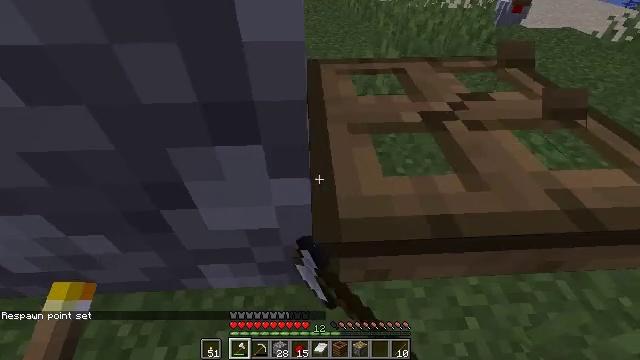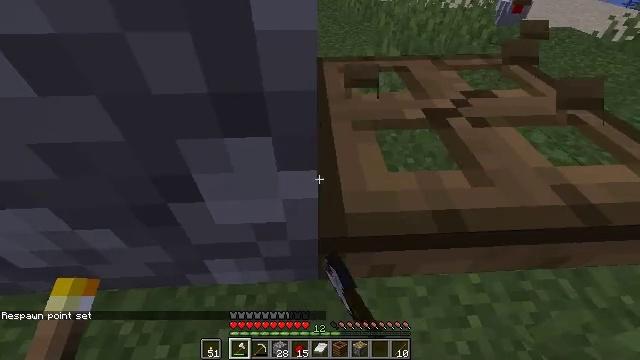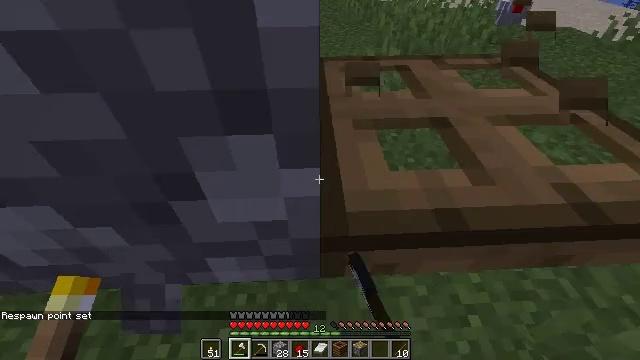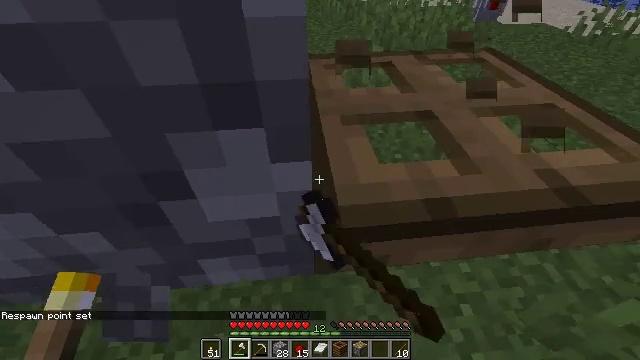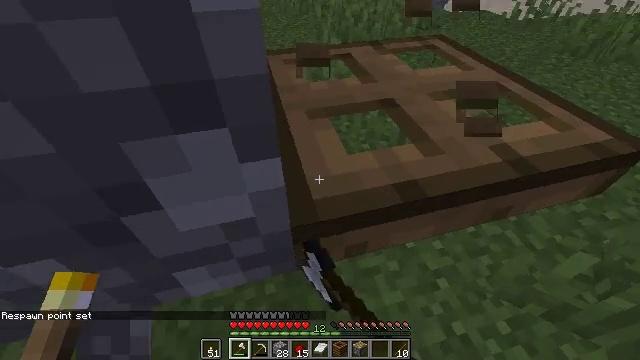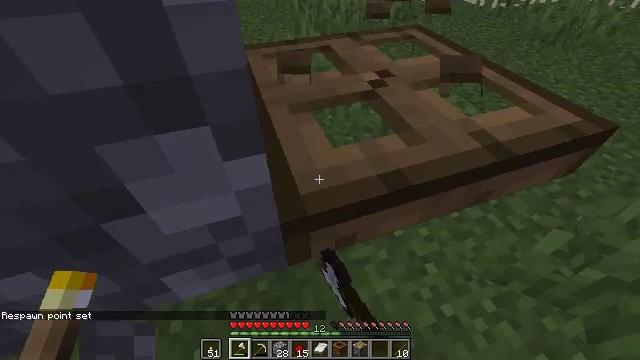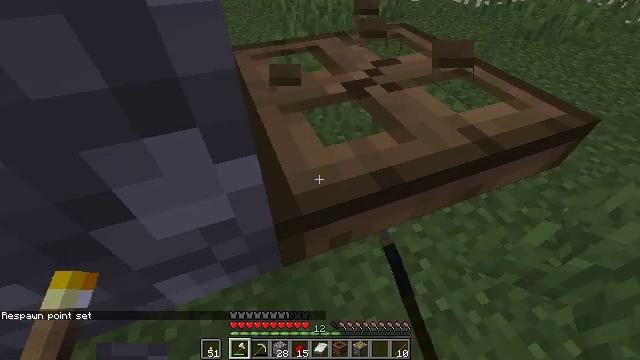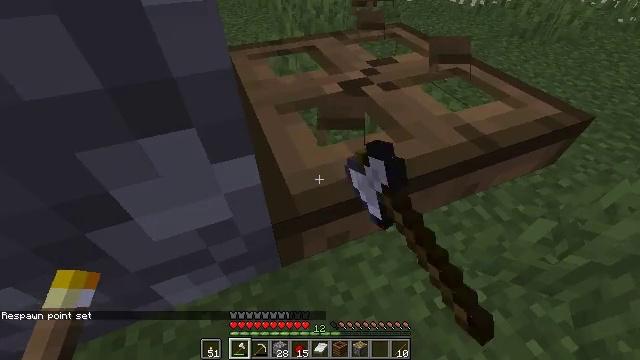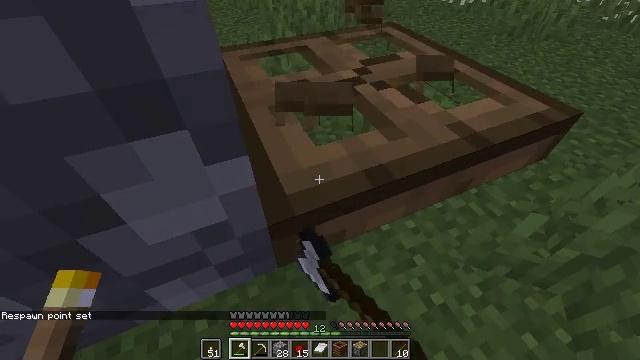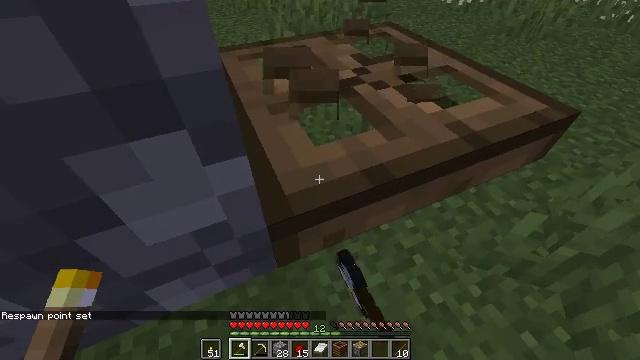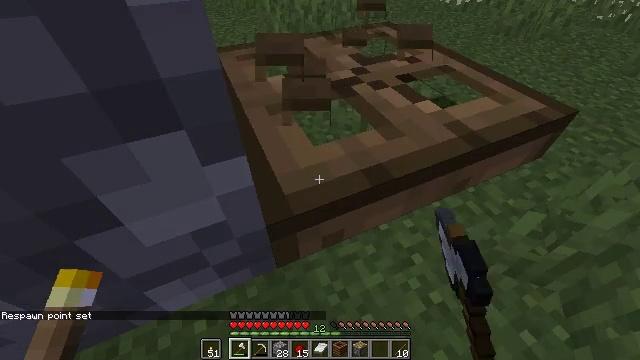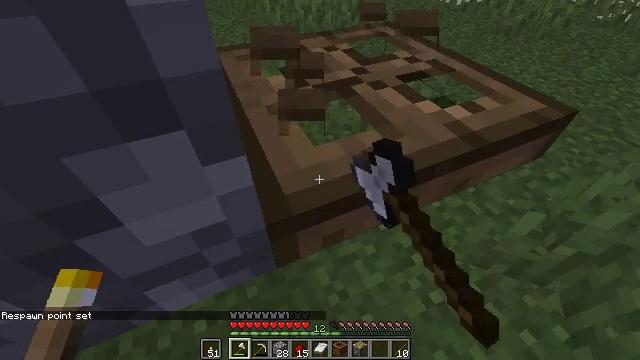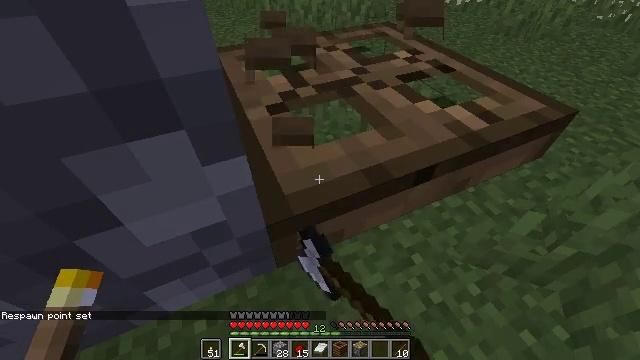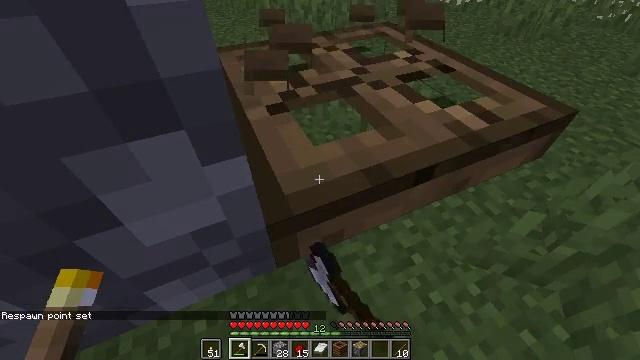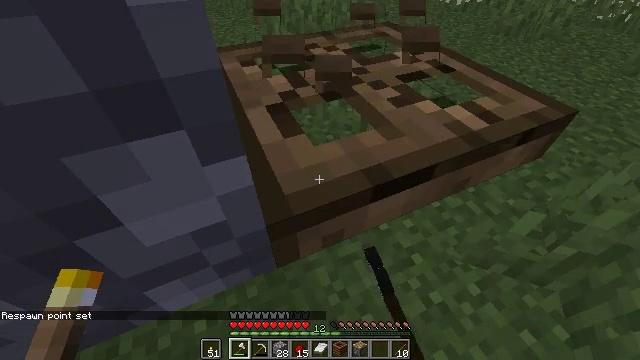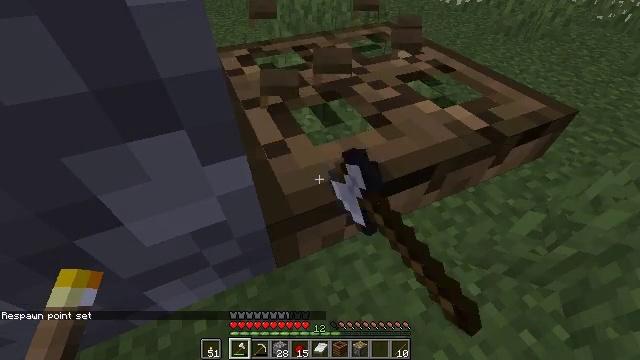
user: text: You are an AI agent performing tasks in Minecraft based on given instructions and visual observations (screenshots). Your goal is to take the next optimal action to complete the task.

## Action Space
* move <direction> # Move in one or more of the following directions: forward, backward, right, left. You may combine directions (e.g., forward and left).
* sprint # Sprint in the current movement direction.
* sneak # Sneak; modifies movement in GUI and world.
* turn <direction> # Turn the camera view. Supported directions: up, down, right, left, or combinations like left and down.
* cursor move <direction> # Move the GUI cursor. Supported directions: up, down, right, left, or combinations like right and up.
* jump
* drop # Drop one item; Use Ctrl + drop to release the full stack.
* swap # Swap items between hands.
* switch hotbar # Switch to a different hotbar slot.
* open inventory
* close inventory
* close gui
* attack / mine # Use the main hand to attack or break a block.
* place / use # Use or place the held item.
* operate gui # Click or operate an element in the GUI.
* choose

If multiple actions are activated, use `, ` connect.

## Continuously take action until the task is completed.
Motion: motion action
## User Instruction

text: Attack the oak trapdoor to recycle it.
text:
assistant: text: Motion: attack / mine
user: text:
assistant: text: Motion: attack / mine
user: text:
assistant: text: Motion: turn right, attack / mine
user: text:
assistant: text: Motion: turn right, attack / mine
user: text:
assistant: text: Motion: turn right and down, attack / mine
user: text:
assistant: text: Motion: turn right, attack / mine
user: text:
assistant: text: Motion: attack / mine
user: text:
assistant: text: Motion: turn right, attack / mine
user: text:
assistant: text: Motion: attack / mine
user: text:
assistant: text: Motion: attack / mine
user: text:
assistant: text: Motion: attack / mine
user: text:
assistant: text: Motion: attack / mine
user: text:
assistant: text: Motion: attack / mine
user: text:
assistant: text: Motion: attack / mine
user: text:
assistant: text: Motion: attack / mine
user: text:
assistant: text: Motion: attack / mine
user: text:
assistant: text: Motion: attack / mine
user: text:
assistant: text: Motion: attack / mine
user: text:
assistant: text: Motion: attack / mine
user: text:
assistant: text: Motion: attack / mine
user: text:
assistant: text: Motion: attack / mine
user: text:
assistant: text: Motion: attack / mine
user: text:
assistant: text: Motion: attack / mine